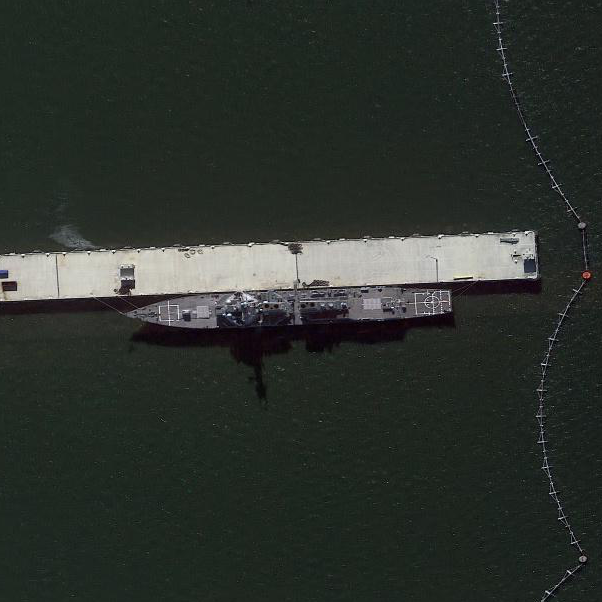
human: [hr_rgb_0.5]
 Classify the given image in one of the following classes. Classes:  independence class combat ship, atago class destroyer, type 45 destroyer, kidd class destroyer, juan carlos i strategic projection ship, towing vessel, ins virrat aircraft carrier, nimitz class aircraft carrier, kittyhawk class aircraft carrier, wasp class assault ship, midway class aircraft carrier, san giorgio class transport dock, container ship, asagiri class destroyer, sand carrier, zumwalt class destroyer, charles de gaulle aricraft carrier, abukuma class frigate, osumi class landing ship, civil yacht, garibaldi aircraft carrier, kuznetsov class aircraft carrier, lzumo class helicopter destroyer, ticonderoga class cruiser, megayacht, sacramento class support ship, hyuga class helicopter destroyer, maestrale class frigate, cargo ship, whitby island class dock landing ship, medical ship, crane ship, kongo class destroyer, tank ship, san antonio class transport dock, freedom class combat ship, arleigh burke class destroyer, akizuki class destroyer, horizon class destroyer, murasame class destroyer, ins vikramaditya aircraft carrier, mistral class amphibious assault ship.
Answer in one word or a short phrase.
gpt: Arleigh Burke class destroyer